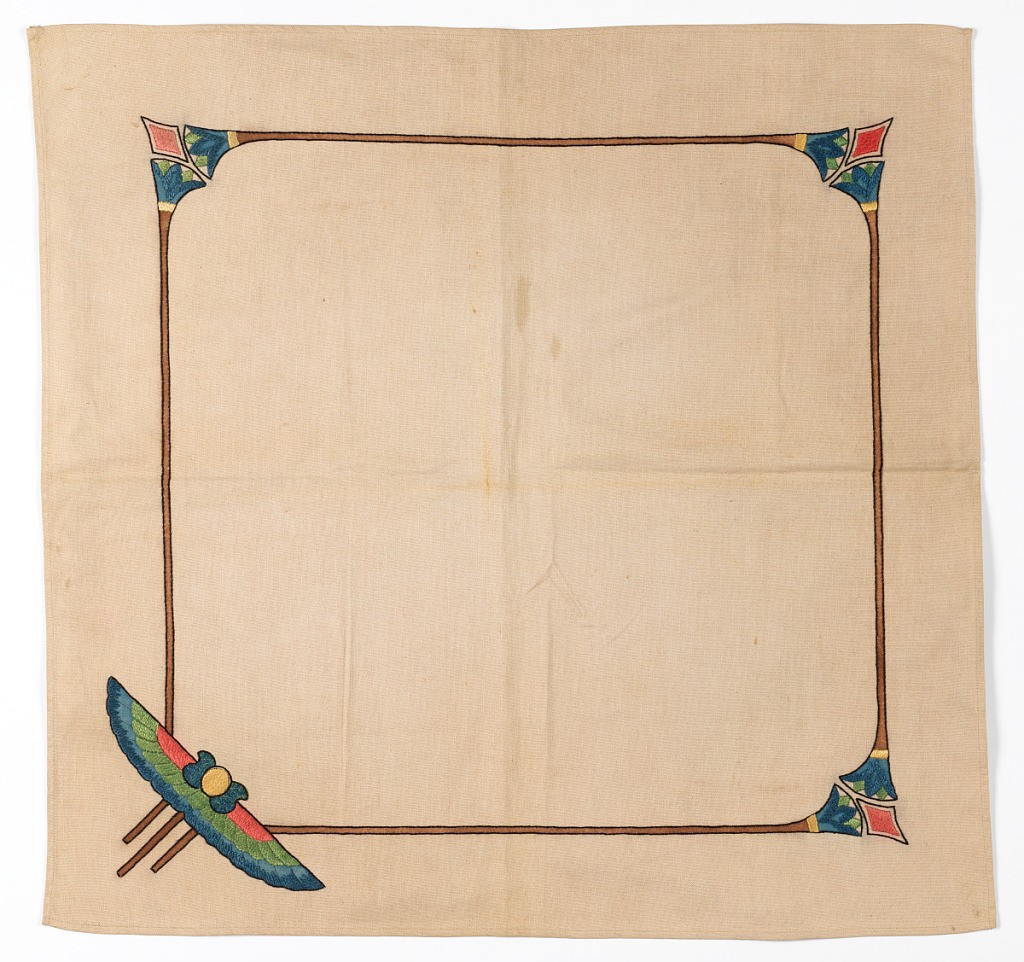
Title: Tablecloth
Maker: H.E. Verran Company, New York, NY, USA
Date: ca. 1912
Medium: cotton, mercerized cotton embroidery Technique: stenciled and embroidered on plain weave
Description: Light brown tablecloth embroidered with a variety of Egyptian revival motifs. Twill tapes on reverse.